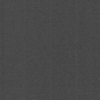
Label: dusty